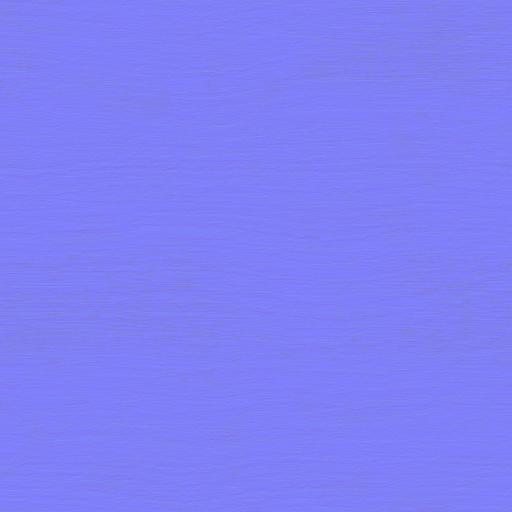
brown clean fine smooth wood wooden